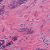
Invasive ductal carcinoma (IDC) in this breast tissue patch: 1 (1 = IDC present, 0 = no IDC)